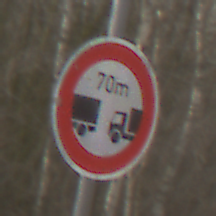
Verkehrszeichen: VerbotUnterschreitenMindestabstand
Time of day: MorningAfternoon
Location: Outdoor (Nature)
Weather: PartlyCloudy
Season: Winter
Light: Natural